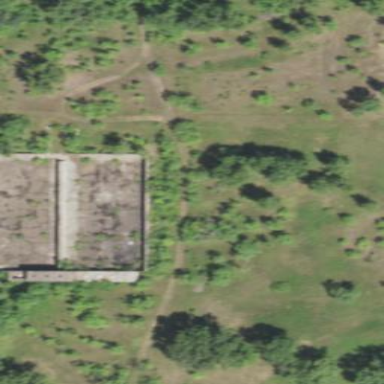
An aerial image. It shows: The ruins of collapsed historic building.